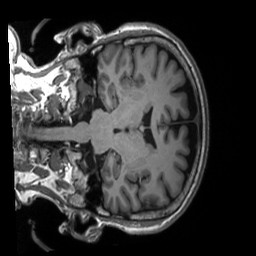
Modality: T1w
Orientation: coronal
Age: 59
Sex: female
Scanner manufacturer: siemens
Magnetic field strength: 3 T
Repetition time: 2.53 s
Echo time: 0.00219 s